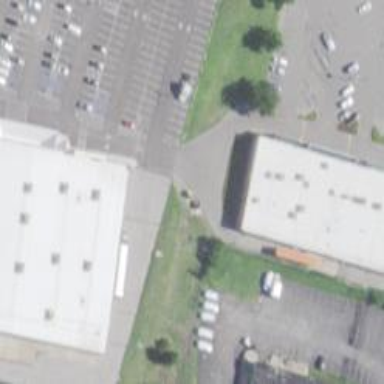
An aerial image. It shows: Retail building.